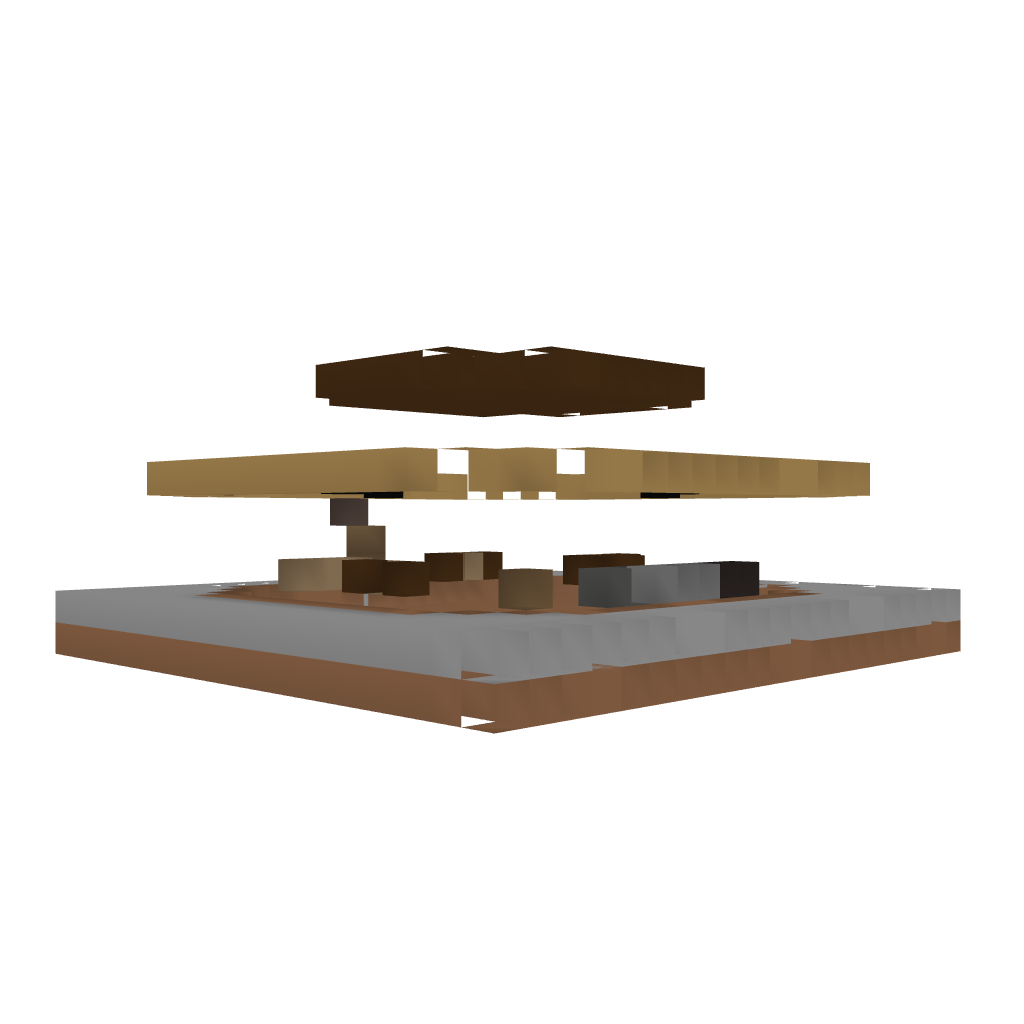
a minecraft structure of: Minestore